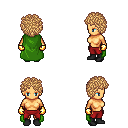
a pixel art fantasy rpg character, female body template, human, tanned skin, green cape, red pants, light blonde curly afro hairstyle, gold gloves, black shoes, four views (front, back, left, right), 2x2 character sprite sheet, small pixel art, hard edges, no anti-aliasing